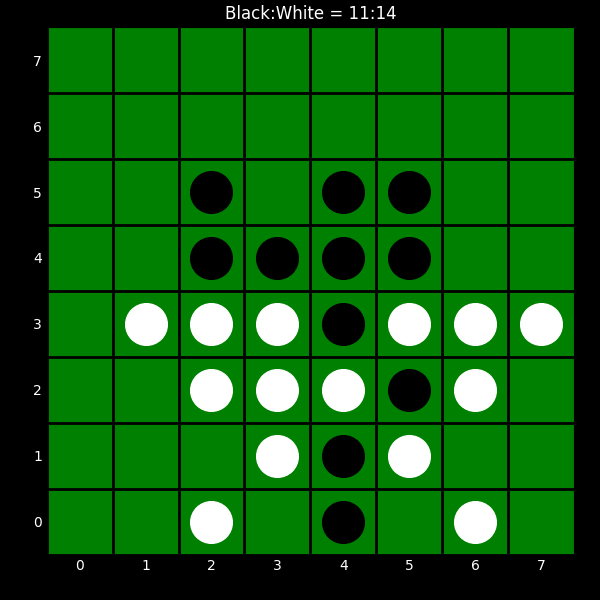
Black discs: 11
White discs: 14